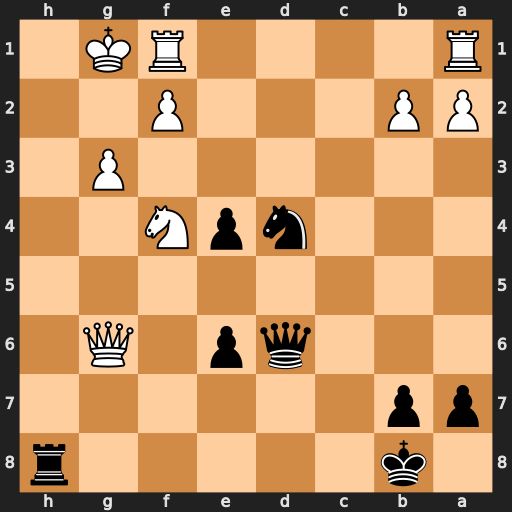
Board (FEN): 1k5r/pp6/3qp1Q1/8/3npN2/6P1/PP3P2/R4RK1
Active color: b
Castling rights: -
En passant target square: -
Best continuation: Nf3+ Kg2 Rh2#